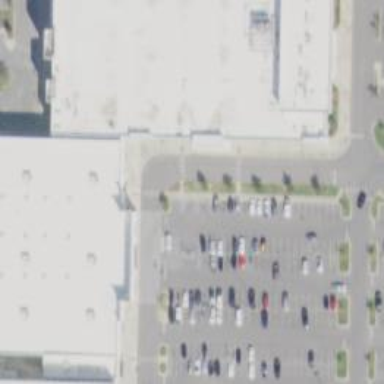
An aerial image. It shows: Parking space.